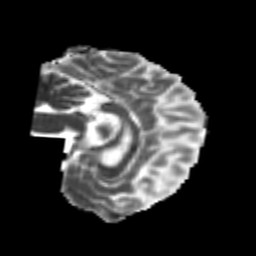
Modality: MD
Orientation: sagittal
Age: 23
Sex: female
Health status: healthy
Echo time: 0.074 s